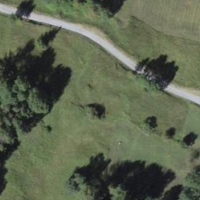
EUNIS habitat code: 23
Species observed at this site:
Motacilla alba
Periparus ater